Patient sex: F
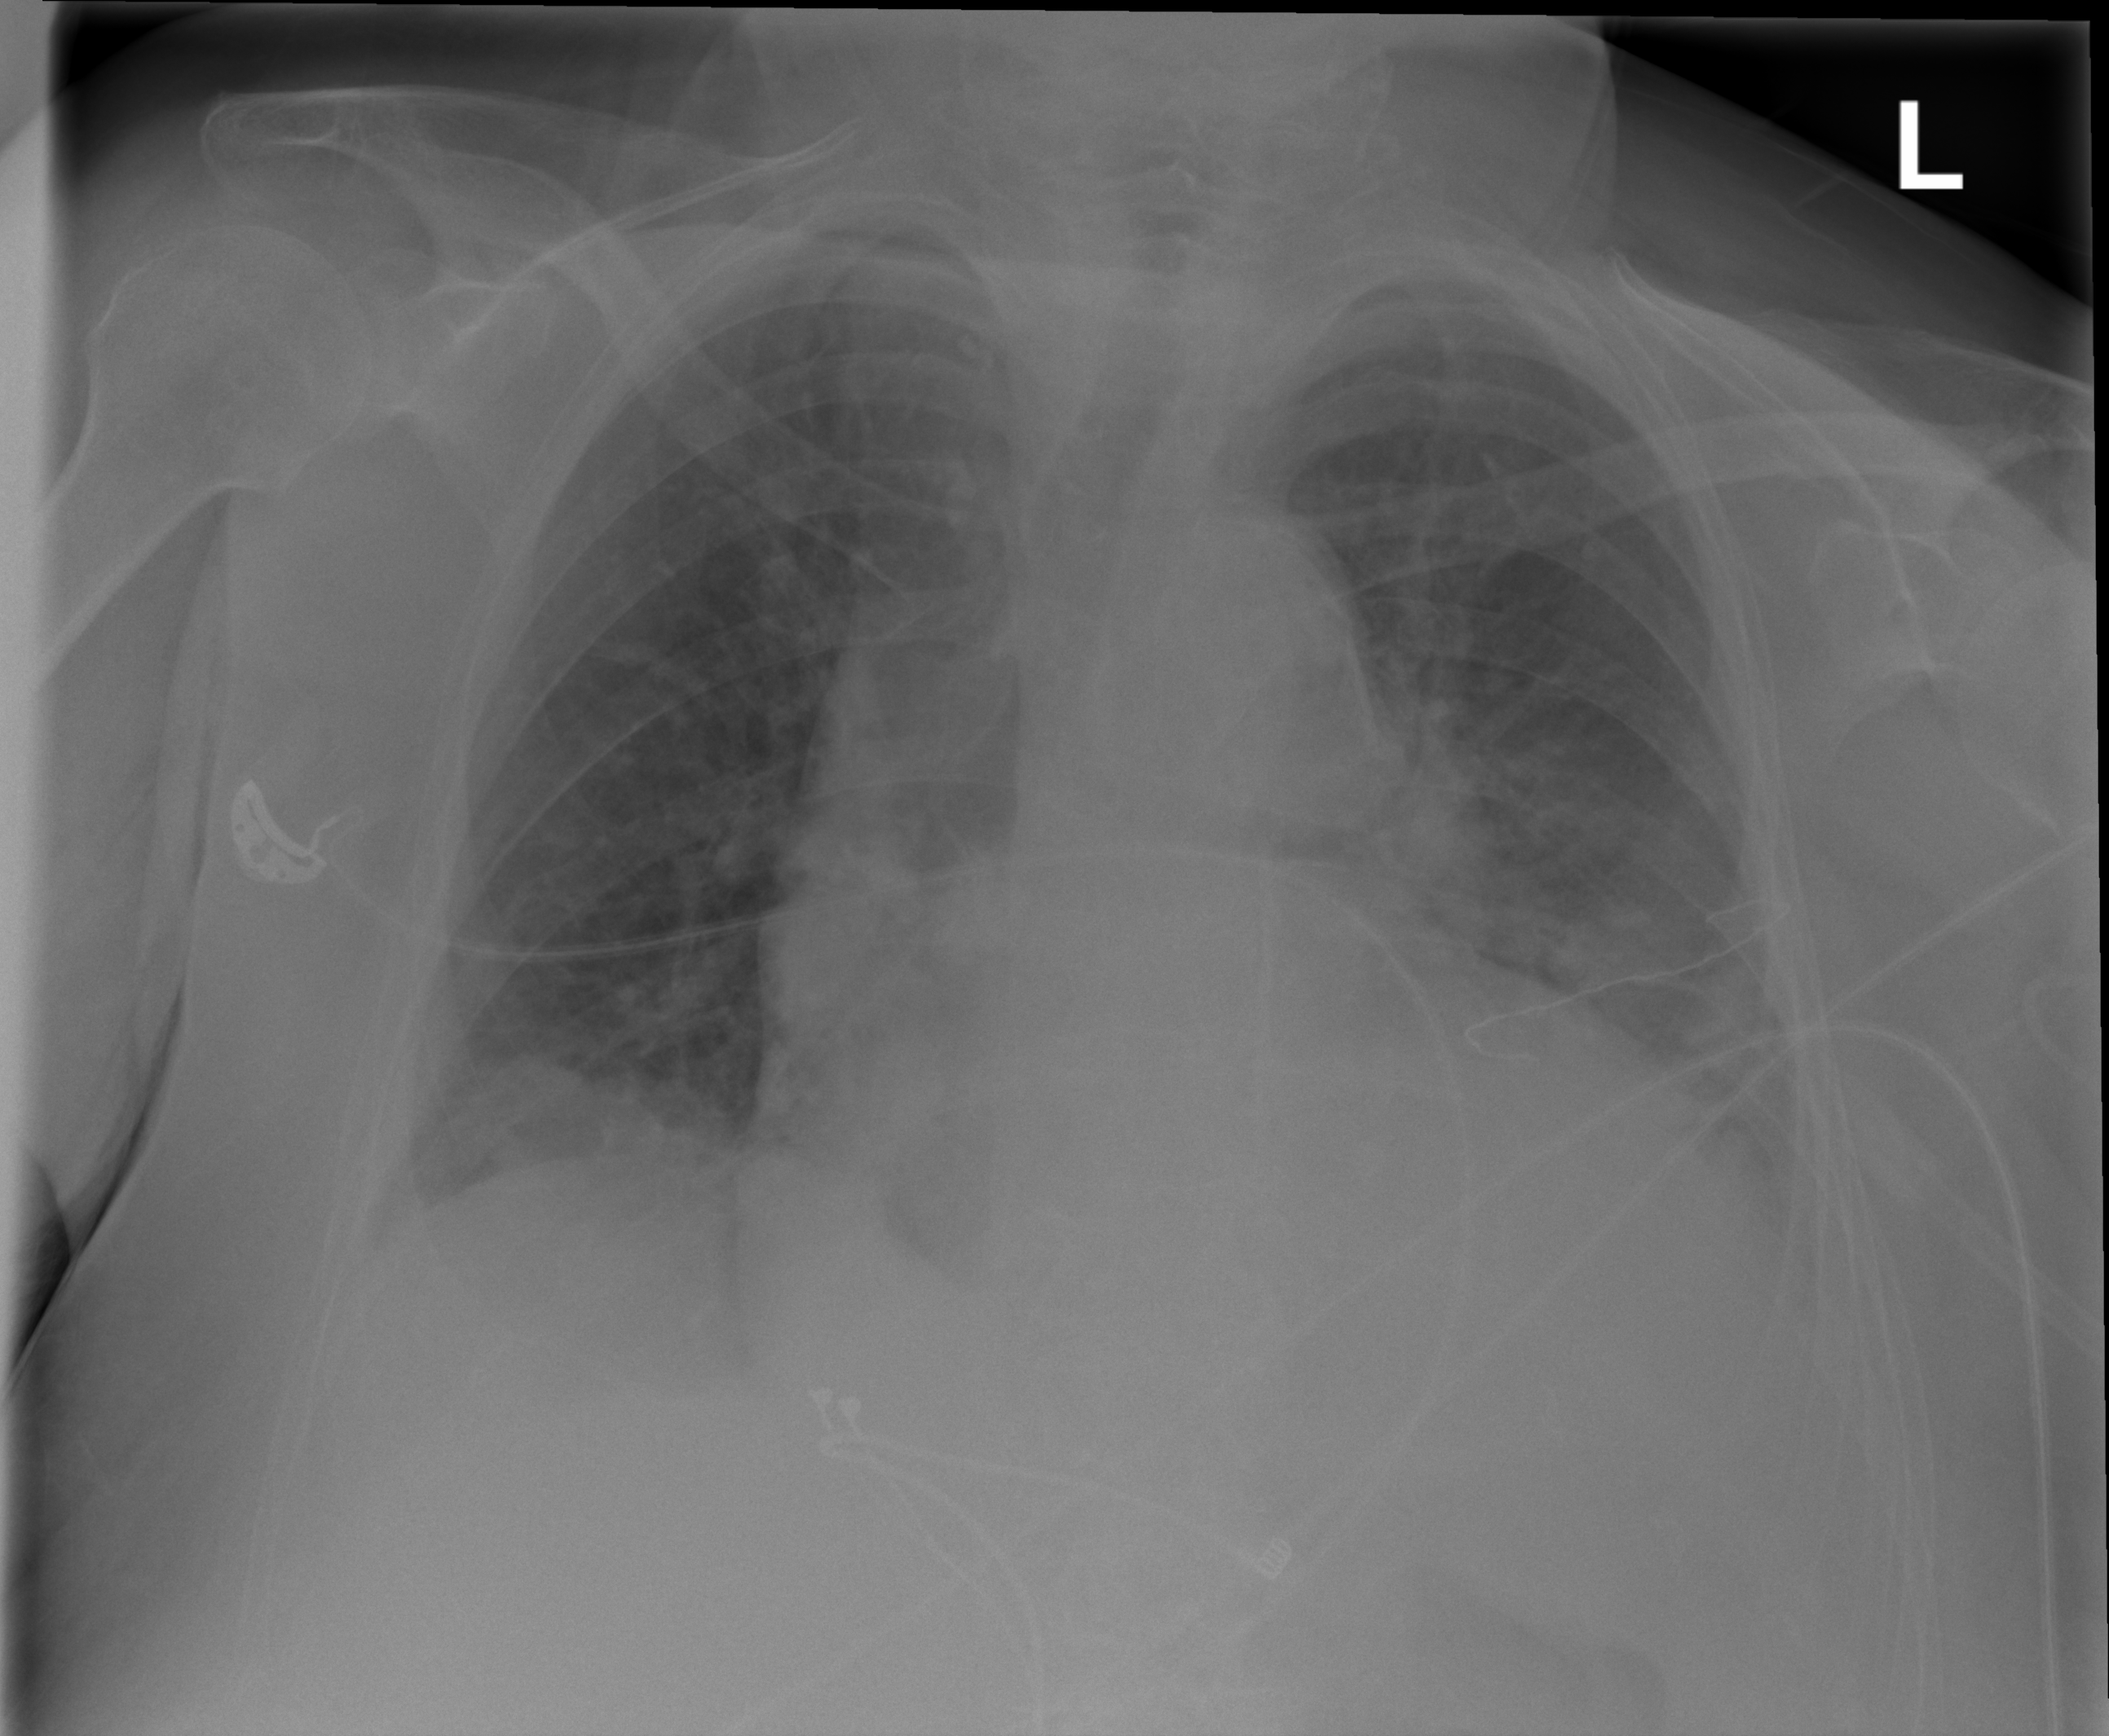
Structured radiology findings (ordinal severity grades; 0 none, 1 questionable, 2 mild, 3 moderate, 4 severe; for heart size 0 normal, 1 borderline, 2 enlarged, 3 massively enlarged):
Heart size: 3
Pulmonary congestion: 3
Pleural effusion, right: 2
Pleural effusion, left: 2
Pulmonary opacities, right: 2
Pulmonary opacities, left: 2
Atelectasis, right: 2
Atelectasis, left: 2